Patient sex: F
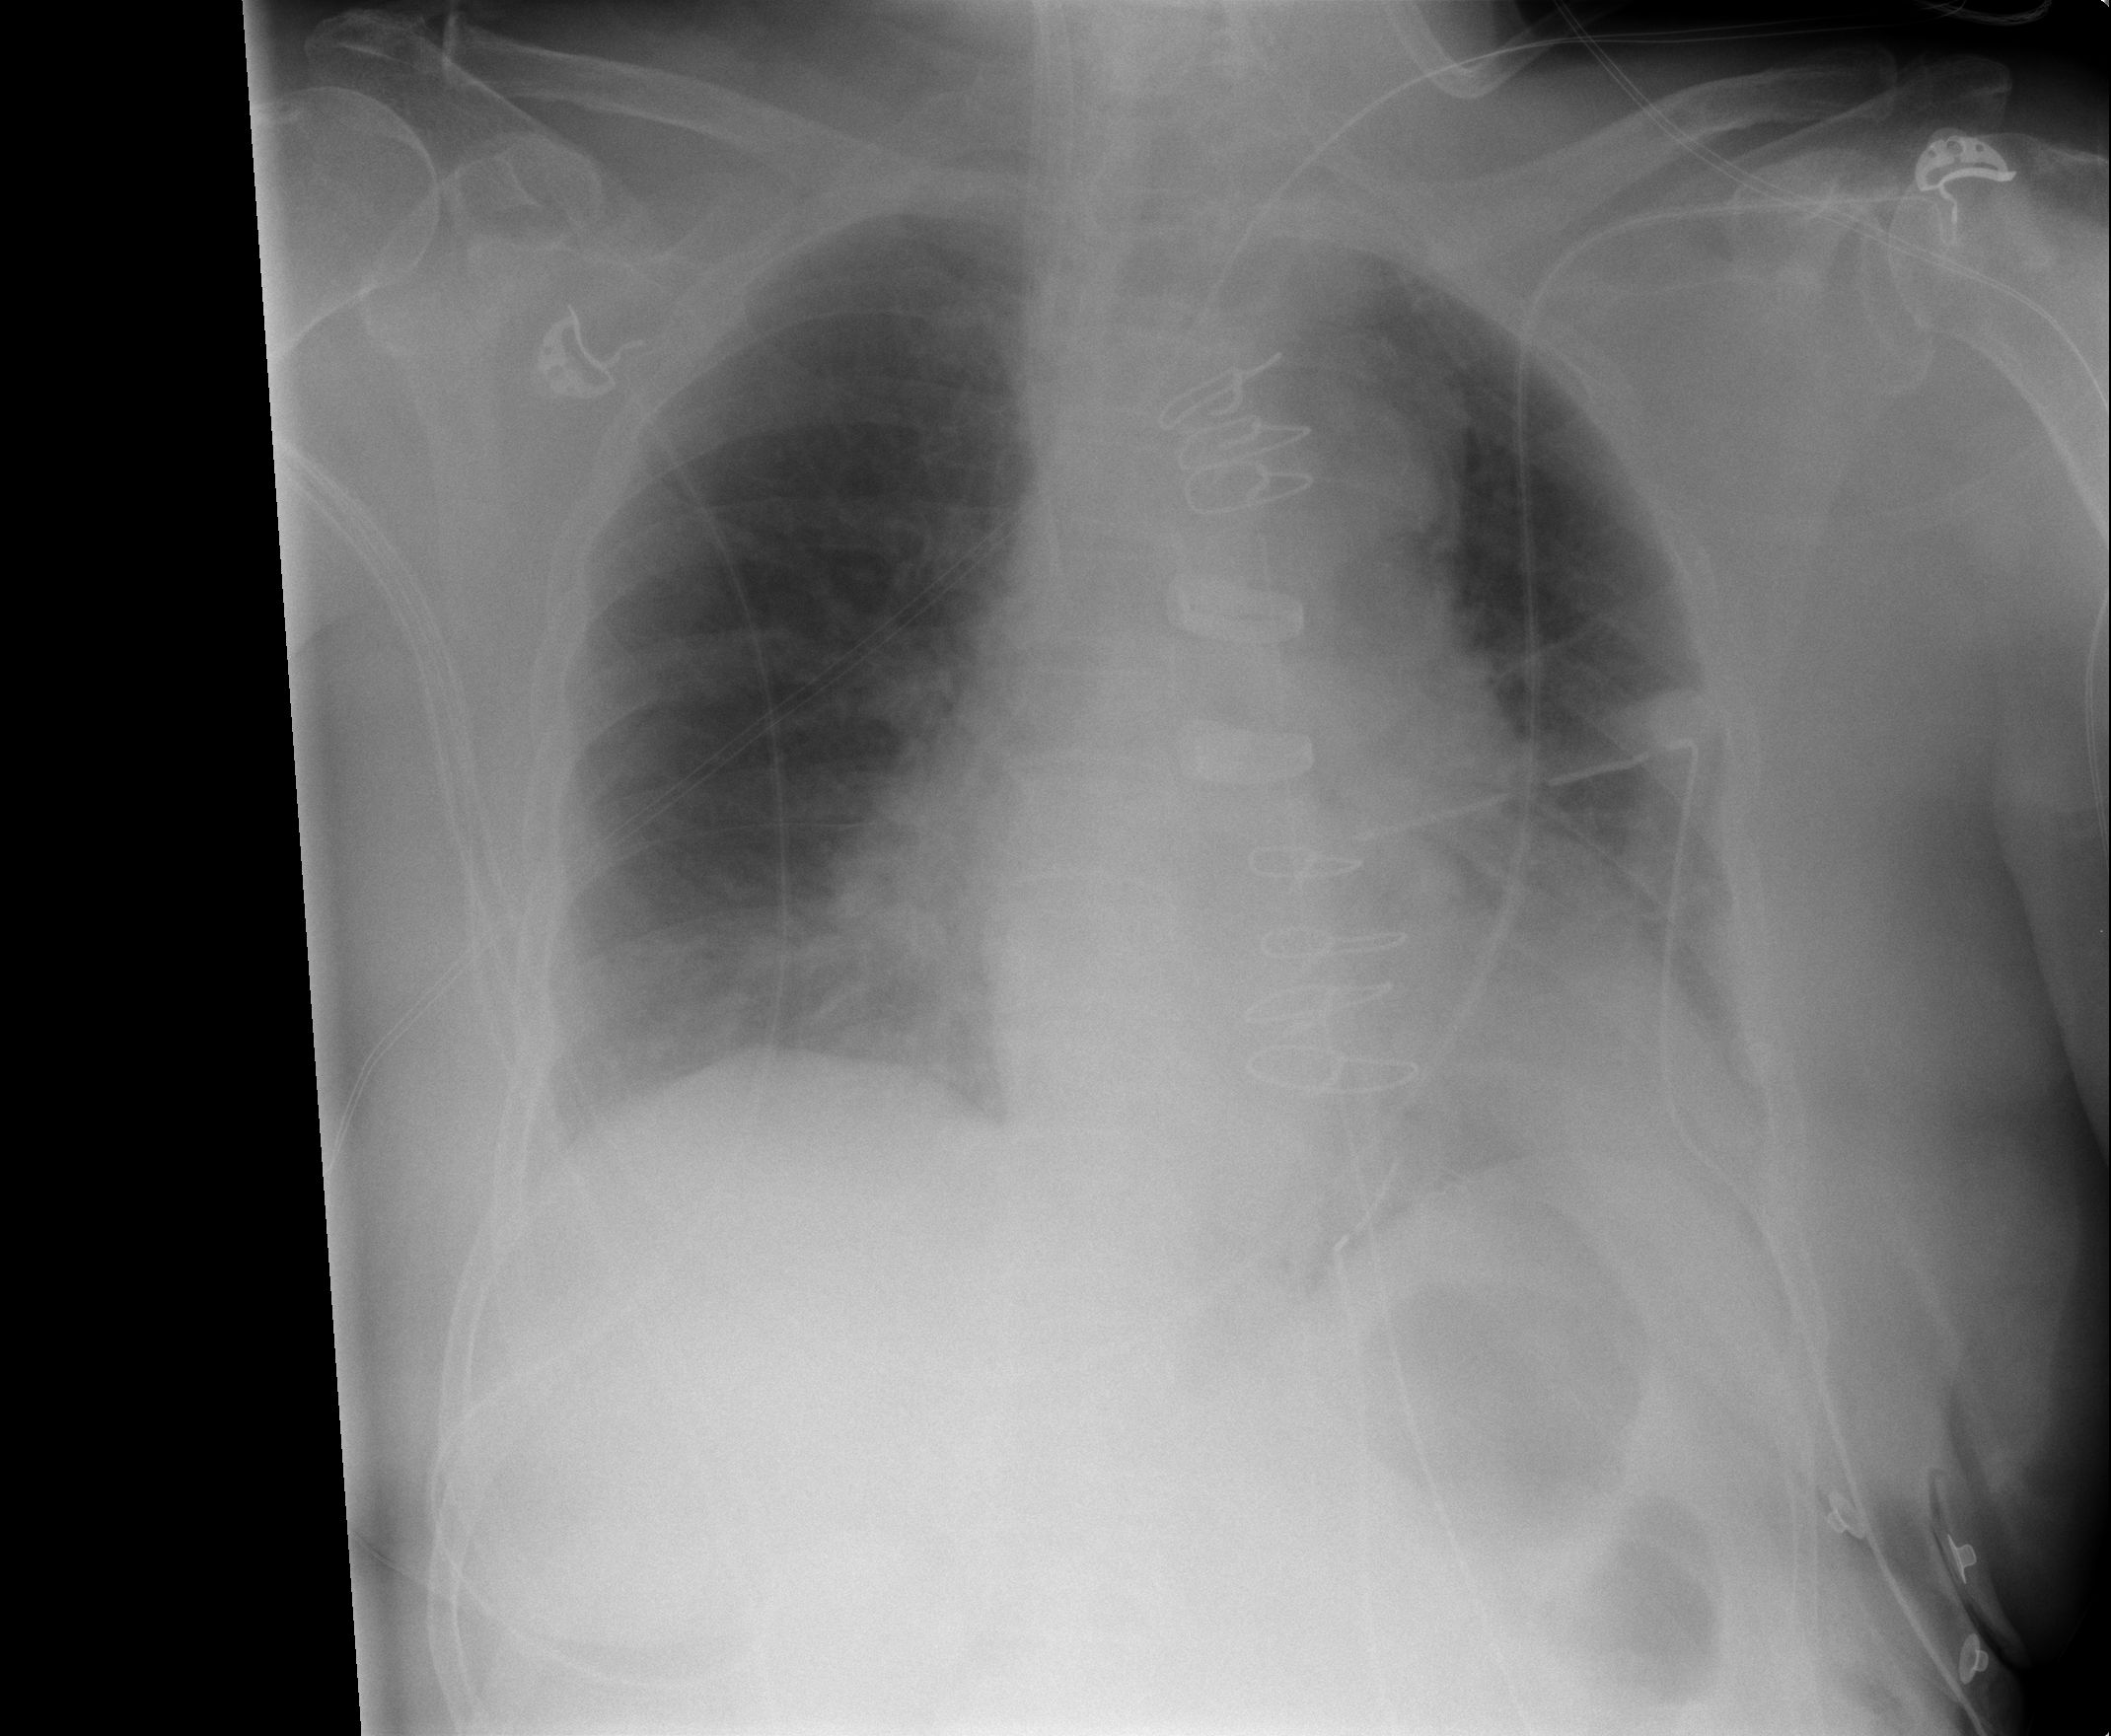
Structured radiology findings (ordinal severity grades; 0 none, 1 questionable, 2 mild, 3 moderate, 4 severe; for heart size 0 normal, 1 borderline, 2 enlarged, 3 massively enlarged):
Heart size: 0
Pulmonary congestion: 2
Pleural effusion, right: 0
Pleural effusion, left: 0
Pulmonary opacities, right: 2
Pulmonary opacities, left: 0
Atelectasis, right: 2
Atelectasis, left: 2